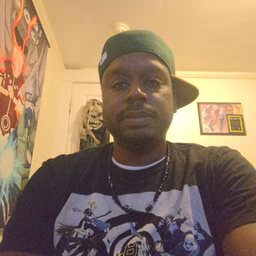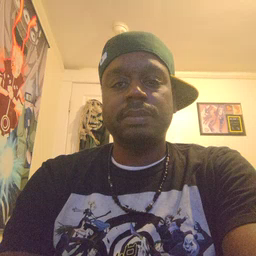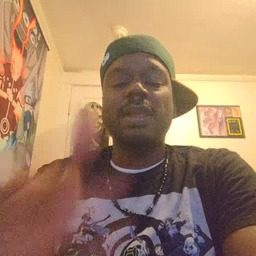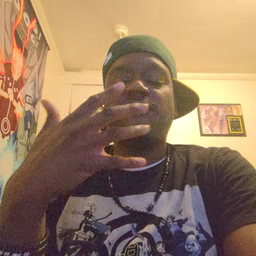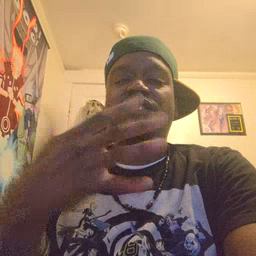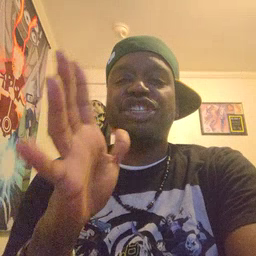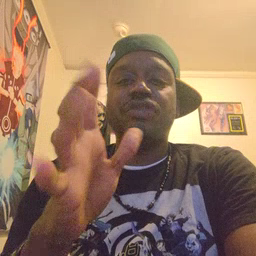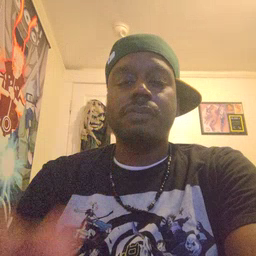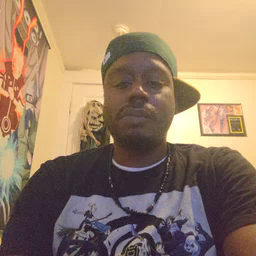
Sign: finish